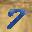
Label: 7